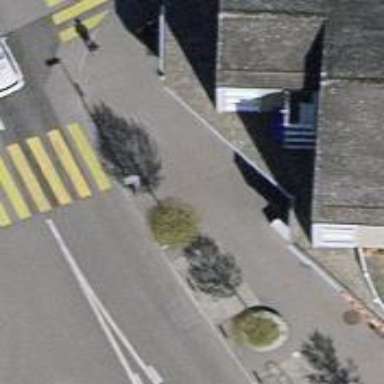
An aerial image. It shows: Sidewalk.